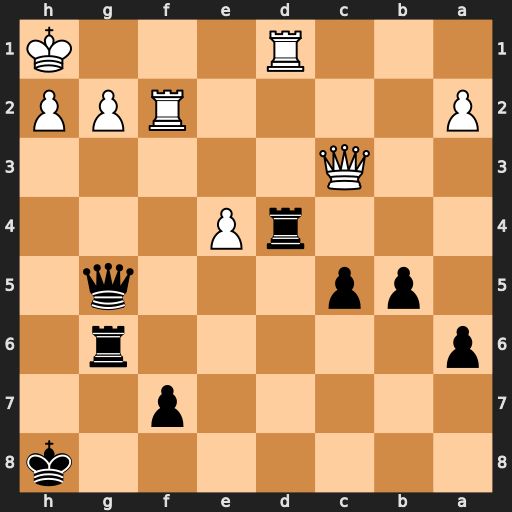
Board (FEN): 7k/5p2/p5r1/1pp3q1/3rP3/2Q5/P4RPP/3R3K
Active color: b
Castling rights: -
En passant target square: -
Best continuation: Qe3 Rxd4 Qxc3